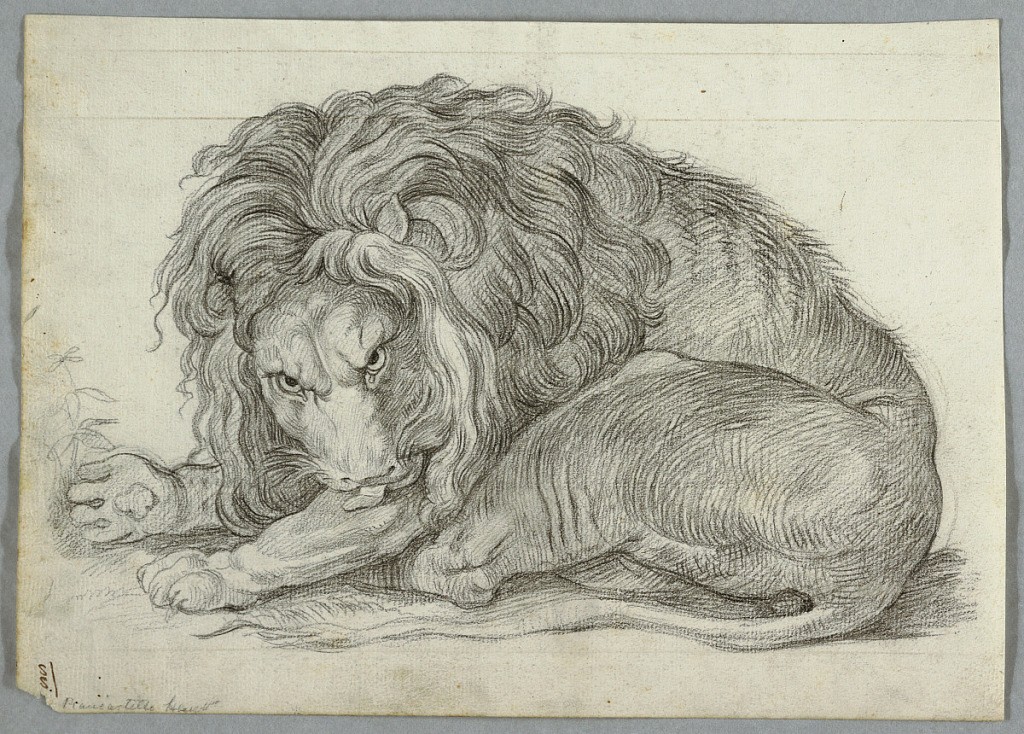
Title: Study of a Lion
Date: ca. 1815
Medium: Charcoal on paper
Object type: Drawing
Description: Seated lion facing left and licking its forearm.